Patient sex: M
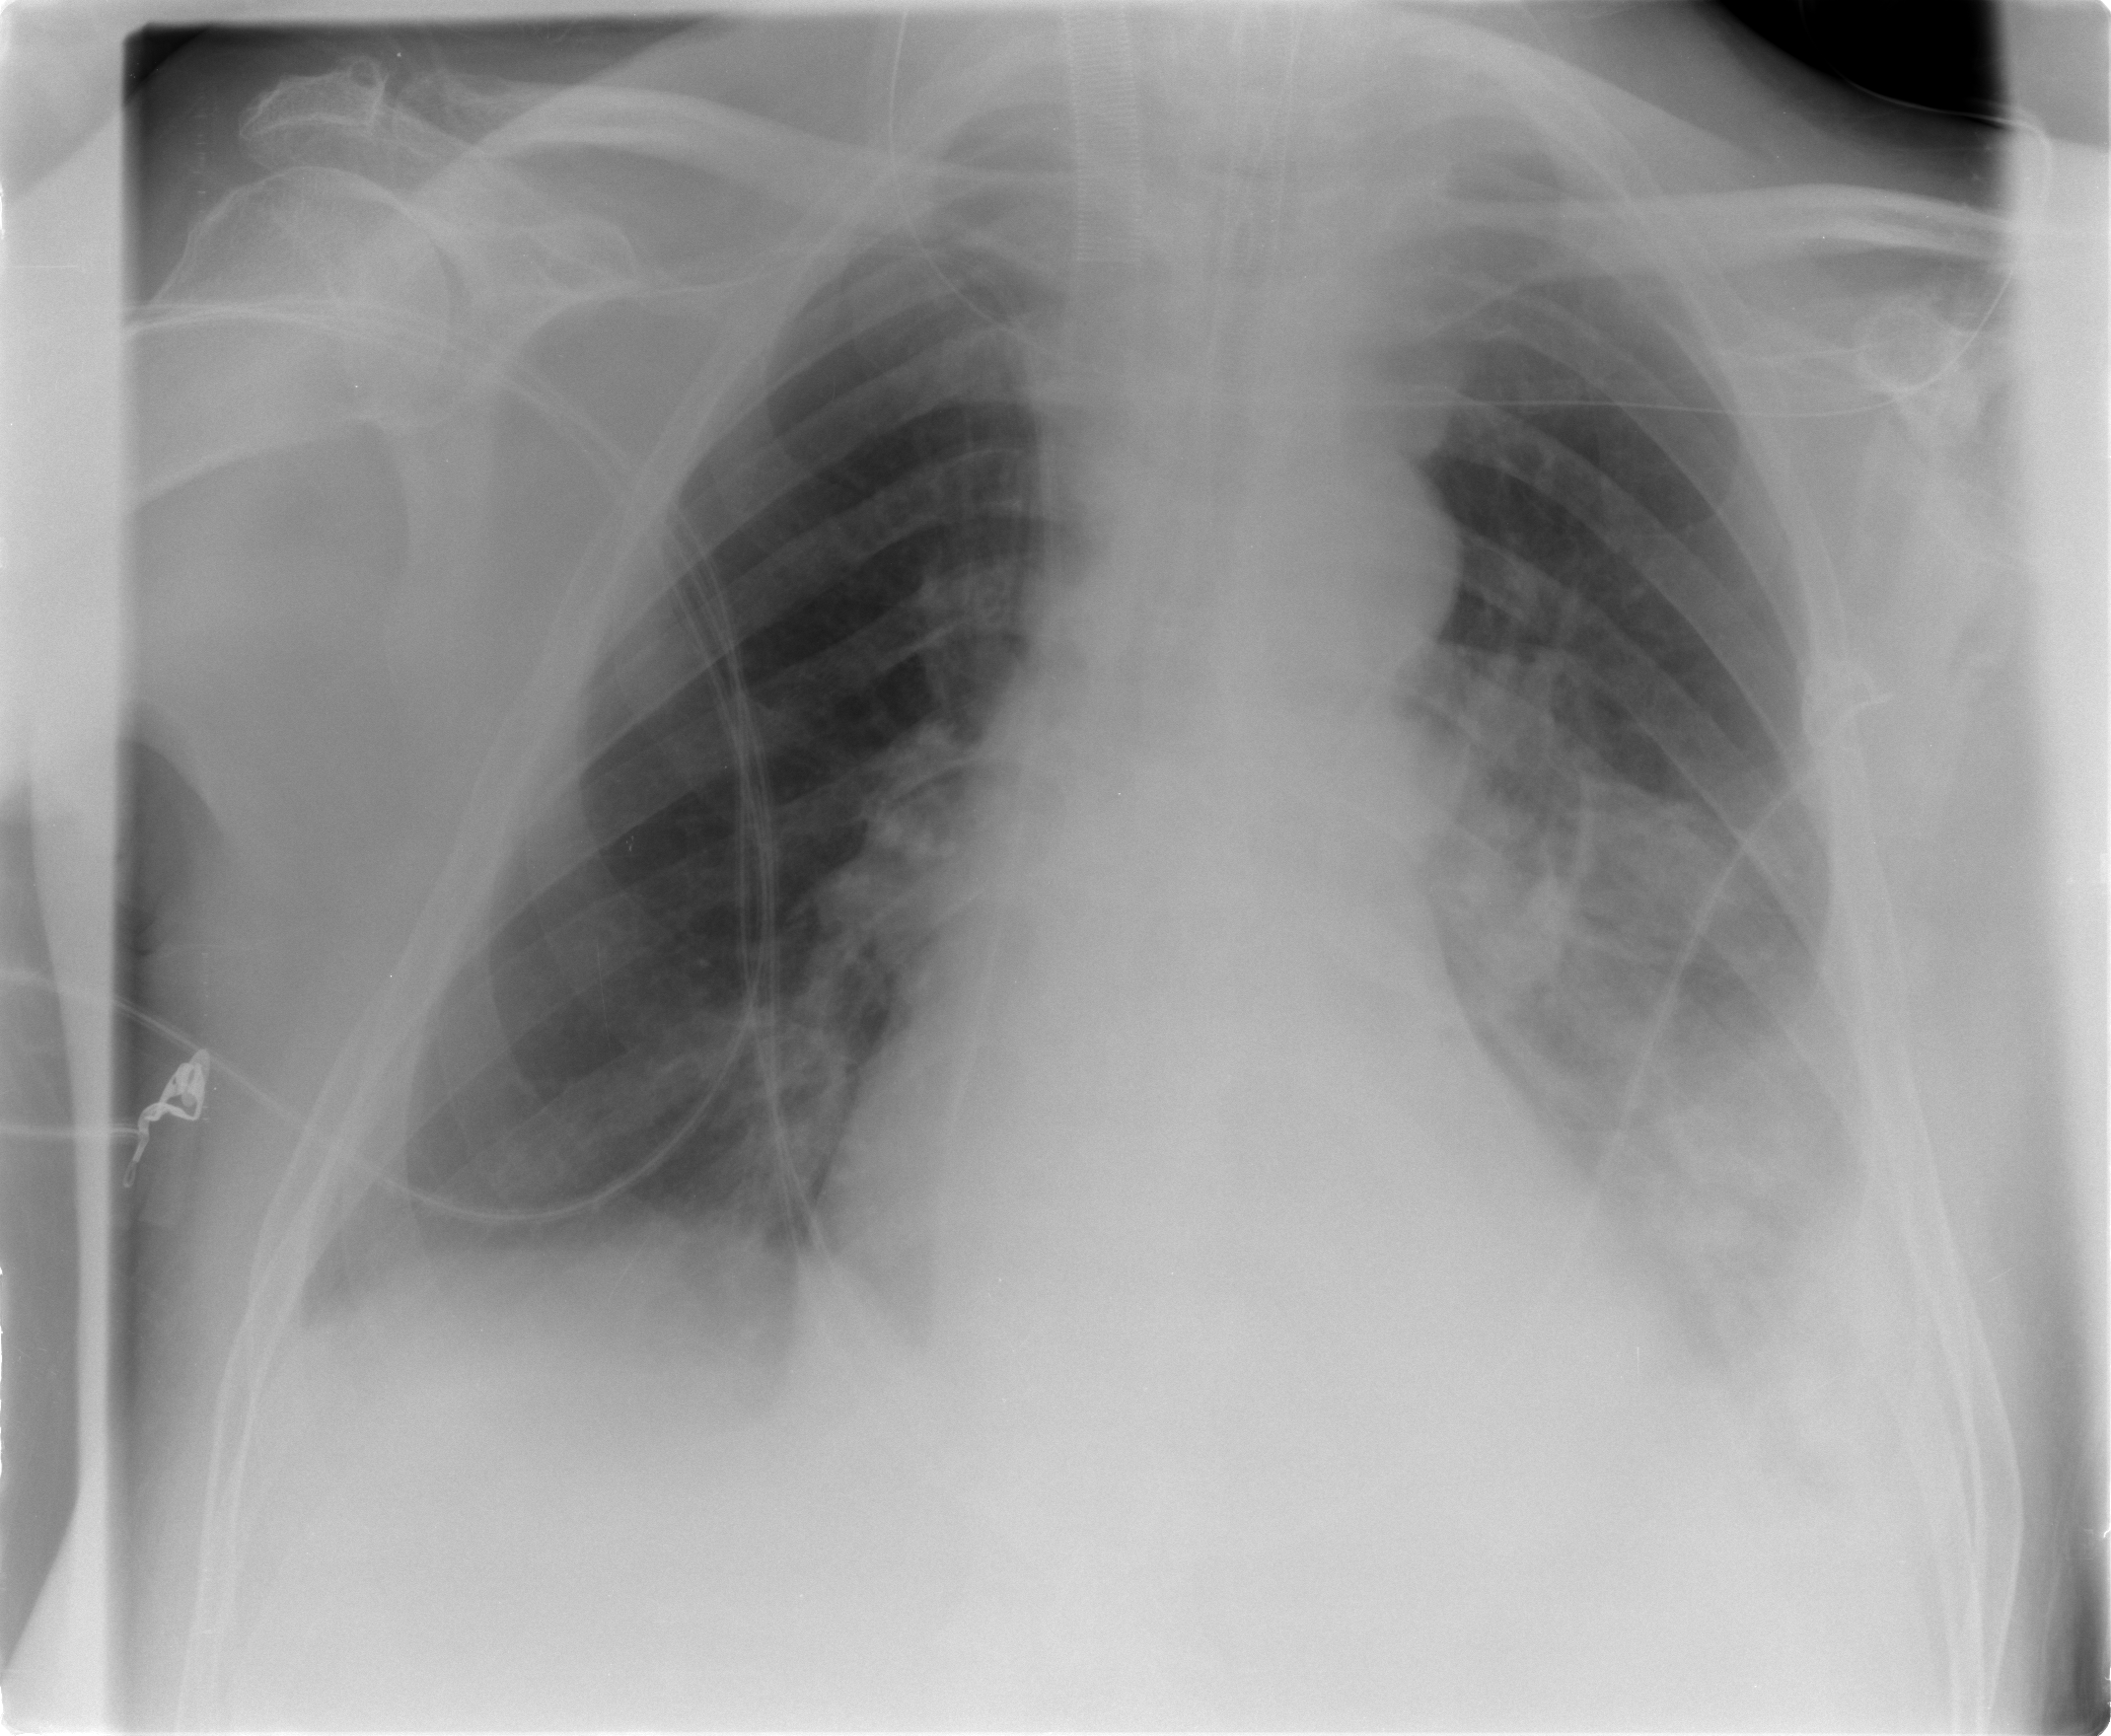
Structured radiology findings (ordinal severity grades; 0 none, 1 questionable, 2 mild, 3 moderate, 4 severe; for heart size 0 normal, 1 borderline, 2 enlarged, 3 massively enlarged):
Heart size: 2
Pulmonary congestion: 2
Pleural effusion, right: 0
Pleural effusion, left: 2
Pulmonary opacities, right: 0
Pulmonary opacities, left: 2
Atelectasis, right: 2
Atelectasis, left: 3